Question: I want to modify the standard JTree in Swing example as given in this link -> <URL>
A screenshot of the app is below:
<URL>

I want to use this structure to maintain two trees, both having exactly the same structure.
I should be able to collapse and expand both simultaneously when either is collapsed/expanded by a mouse click!
Also, when user selects a node from either tree, the corresponding node in the other tree should get highlighted too.
One tree might contain files/folders as nodes, and the other might have time of creation as nodes.
Can I get this to work using only one Jtree object in each DynamicTree object? (Please refer to the example to see what these objects are) Is there any way to get the Jtree to store only one object containing data from corresponding nodes of each tree but to display these data on separate trees?
Currently, I am using two Jtrees and can add nodes by taking two parents and two children as inputs to the add function, and adding corresponding child to the corresponding parent.
However, in the remove/expand/collapse function, I need to remove/expand/collapse two corresponding nodes from two trees. How do I do this?
I am new to java swing but not to java programming. So please elucidate the parts requiring knowledge of Jswing.
Thanks in advance.
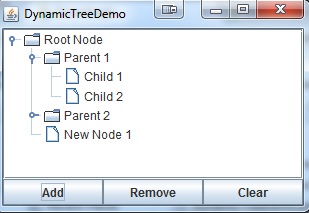
Answer: So, the trick is to use a single 'TreeModel', link the tree's 'SelectionModel's and two custom 'TreeCellRenderer's and use a 'TreeExpansionListener' capable of determine which tree expanded/collapsed and mirror the results.
Basically, each tree shares the same 'TreeModel' and 'SelectionModel', this makes life so much simpler as they will both respond to changes that are made to both models.
Expansion/collapse is a little more difficult, as this needs to be handled via a custom 'TreeExpansionListener', which is detects who triggered the event and then notifies the opposite tree of the change.
Next, I use a common "data object" with, this contains basic information about the data that should be shown by the tree's...
Finally, I use two different 'TreeCellRenderer's to render different aspects of the data maintained by the 'TreeModel'

'''
import java.awt.BorderLayout;
import java.awt.Component;
import java.awt.GridLayout;
import java.awt.event.ActionEvent;
import java.awt.event.ActionListener;
import java.text.SimpleDateFormat;
import java.util.Date;
import javax.swing.JButton;
import javax.swing.JFrame;
import javax.swing.JPanel;
import javax.swing.JScrollPane;
import javax.swing.JTree;
import javax.swing.event.TreeExpansionEvent;
import javax.swing.event.TreeExpansionListener;
import javax.swing.tree.DefaultMutableTreeNode;
import javax.swing.tree.DefaultTreeCellRenderer;
import javax.swing.tree.DefaultTreeModel;
import javax.swing.tree.MutableTreeNode;
import javax.swing.tree.TreePath;
public class DynamicTreeDemo extends JPanel implements ActionListener {
protected static final SimpleDateFormat SDF = new SimpleDateFormat("HH:mm:ss");
private int newNodeSuffix = 1;
private static String ADD_COMMAND = "add";
private static String REMOVE_COMMAND = "remove";
private static String CLEAR_COMMAND = "clear";
private DefaultMutableTreeNode rootNode;
private final DefaultTreeModel treeModel;
private JTree left;
private JTree right;
public DynamicTreeDemo() {
super(new BorderLayout());
rootNode = new DefaultMutableTreeNode("Root Node");
treeModel = new DefaultTreeModel(rootNode);
left = new JTree(treeModel);
left.setCellRenderer(new LeftTreeCellRenderer());
right = new JTree(treeModel);
right.setCellRenderer(new RightTreeCellRenderer());
MyExpansionListener expansionListener = new MyExpansionListener(left, right);
left.addTreeExpansionListener(expansionListener);
right.addTreeExpansionListener(expansionListener);
right.setSelectionModel(left.getSelectionModel());
populateModel();
JButton addButton = new JButton("Add");
addButton.setActionCommand(ADD_COMMAND);
addButton.addActionListener(this);
JButton removeButton = new JButton("Remove");
removeButton.setActionCommand(REMOVE_COMMAND);
removeButton.addActionListener(this);
JButton clearButton = new JButton("Clear");
clearButton.setActionCommand(CLEAR_COMMAND);
clearButton.addActionListener(this);
JPanel panel = new JPanel(new GridLayout(1, 2));
panel.add(new JScrollPane(left));
panel.add(new JScrollPane(right));
add(panel, BorderLayout.CENTER);
JPanel buttons = new JPanel(new GridLayout(0, 3));
buttons.add(addButton);
buttons.add(removeButton);
buttons.add(clearButton);
add(buttons, BorderLayout.SOUTH);
}
protected TreeData createNodeData() {
return new TreeData("New Node " + newNodeSuffix++, SDF.format(new Date()));
}
public void populateModel() {
String p1Name = "Parent 1";
String p2Name = "Parent 2";
DefaultMutableTreeNode p1, p2;
p1 = addObject(null, p1Name);
p2 = addObject(null, p2Name);
addObject(p1, createNodeData());
addObject(p1, createNodeData());
addObject(p2, createNodeData());
addObject(p2, createNodeData());
}
@Override
public void actionPerformed(ActionEvent e) {
String command = e.getActionCommand();
if (ADD_COMMAND.equals(command)) {
// Add button clicked
addObject(createNodeData());
} else if (REMOVE_COMMAND.equals(command)) {
// Remove button clicked
removeCurrentNode();
} else if (CLEAR_COMMAND.equals(command)) {
// Clear button clicked.
clear();
}
}
/**
* Create the GUI and show it. For thread safety, this method should be
* invoked from the event-dispatching thread.
*/
private static void createAndShowGUI() {
// Create and set up the window.
JFrame frame = new JFrame("DynamicTreeDemo");
frame.setDefaultCloseOperation(JFrame.EXIT_ON_CLOSE);
// Create and set up the content pane.
DynamicTreeDemo newContentPane = new DynamicTreeDemo();
newContentPane.setOpaque(true); // content panes must be opaque
frame.setContentPane(newContentPane);
// Display the window.
frame.pack();
frame.setVisible(true);
}
public static void main(String[] args) {
// Schedule a job for the event-dispatching thread:
// creating and showing this application's GUI.
javax.swing.SwingUtilities.invokeLater(new Runnable() {
public void run() {
createAndShowGUI();
}
});
}
/**
* Remove all nodes except the root node.
*/
public void clear() {
rootNode.removeAllChildren();
treeModel.reload();
}
/**
* Add child to the currently selected node.
*/
public DefaultMutableTreeNode addObject(Object child) {
DefaultMutableTreeNode parentNode = null;
TreePath parentPath = left.getSelectionPath();
if (parentPath == null) {
parentNode = rootNode;
} else {
parentNode = (DefaultMutableTreeNode) (parentPath.getLastPathComponent());
}
return addObject(parentNode, child, true);
}
public DefaultMutableTreeNode addObject(DefaultMutableTreeNode parent,
Object child) {
return addObject(parent, child, false);
}
public DefaultMutableTreeNode addObject(DefaultMutableTreeNode parent,
Object child, boolean shouldBeVisible) {
DefaultMutableTreeNode childNode = new DefaultMutableTreeNode(child);
if (parent == null) {
parent = rootNode;
}
// It is key to invoke this on the TreeModel, and NOT DefaultMutableTreeNode
treeModel.insertNodeInto(childNode, parent, parent.getChildCount());
// Make sure the user can see the lovely new node.
if (shouldBeVisible) {
left.scrollPathToVisible(new TreePath(childNode.getPath()));
right.scrollPathToVisible(new TreePath(childNode.getPath()));
}
return childNode;
}
/**
* Remove the currently selected node.
*/
public void removeCurrentNode() {
TreePath currentSelection = left.getSelectionPath();
if (currentSelection != null) {
DefaultMutableTreeNode currentNode = (DefaultMutableTreeNode) (currentSelection
.getLastPathComponent());
MutableTreeNode parent = (MutableTreeNode) (currentNode.getParent());
if (parent != null) {
treeModel.removeNodeFromParent(currentNode);
return;
}
}
}
public class TreeData {
private String left;
private String right;
public TreeData(String left, String right) {
this.left = left;
this.right = right;
}
public String getLeft() {
return left;
}
public String getRight() {
return right;
}
}
public class LeftTreeCellRenderer extends DefaultTreeCellRenderer {
@Override
public Component getTreeCellRendererComponent(JTree tree, Object value, boolean sel, boolean expanded, boolean leaf, int row, boolean hasFocus) {
if (value instanceof DefaultMutableTreeNode) {
DefaultMutableTreeNode node = (DefaultMutableTreeNode) value;
Object userData = node.getUserObject();
if (userData instanceof TreeData) {
value = ((TreeData) userData).getLeft();
}
}
return super.getTreeCellRendererComponent(tree, value, sel, expanded, leaf, row, hasFocus);
}
}
public class RightTreeCellRenderer extends DefaultTreeCellRenderer {
@Override
public Component getTreeCellRendererComponent(JTree tree, Object value, boolean sel, boolean expanded, boolean leaf, int row, boolean hasFocus) {
if (value instanceof DefaultMutableTreeNode) {
DefaultMutableTreeNode node = (DefaultMutableTreeNode) value;
Object userData = node.getUserObject();
if (userData instanceof TreeData) {
value = ((TreeData) userData).getRight();
}
}
return super.getTreeCellRendererComponent(tree, value, sel, expanded, leaf, row, hasFocus);
}
}
public class MyExpansionListener implements TreeExpansionListener {
private JTree left;
private JTree right;
public MyExpansionListener(JTree left, JTree right) {
this.left = left;
this.right = right;
}
@Override
public void treeExpanded(TreeExpansionEvent event) {
TreePath path = event.getPath();
if (event.getSource() == left) {
right.expandPath(path);
} else {
left.expandPath(path);
}
}
@Override
public void treeCollapsed(TreeExpansionEvent event) {
TreePath path = event.getPath();
if (event.getSource() == left) {
right.collapsePath(path);
} else {
left.collapsePath(path);
}
}
}
}
'''
See <URL> for more details